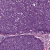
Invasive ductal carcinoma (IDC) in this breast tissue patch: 0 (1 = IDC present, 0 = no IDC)